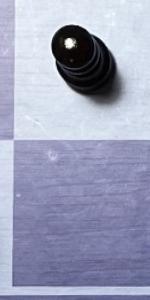
Label: Empty